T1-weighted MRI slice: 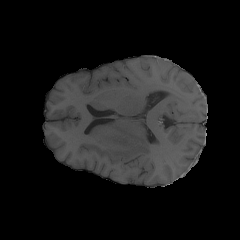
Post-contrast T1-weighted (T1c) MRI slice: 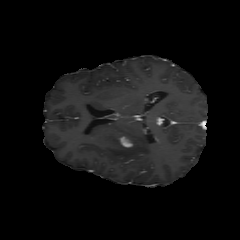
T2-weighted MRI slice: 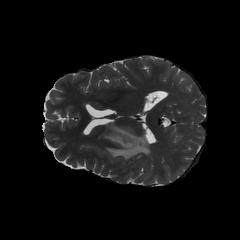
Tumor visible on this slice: yes